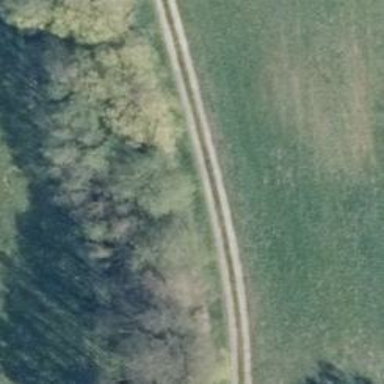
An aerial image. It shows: Track road with concrete surface and grade 1 track type.